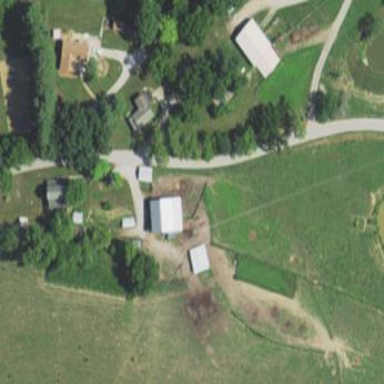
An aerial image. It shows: Farmyard area.